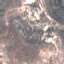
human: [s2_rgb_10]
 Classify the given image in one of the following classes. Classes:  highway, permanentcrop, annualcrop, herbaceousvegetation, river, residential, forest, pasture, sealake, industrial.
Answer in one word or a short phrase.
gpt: HerbaceousVegetation